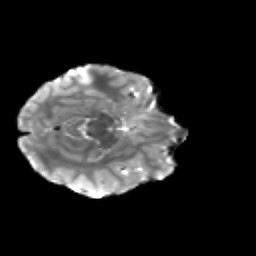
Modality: T2w
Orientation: axial
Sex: female
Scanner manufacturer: siemens
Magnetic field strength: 3 T
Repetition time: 5 s
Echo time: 0.071 s